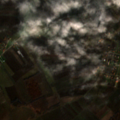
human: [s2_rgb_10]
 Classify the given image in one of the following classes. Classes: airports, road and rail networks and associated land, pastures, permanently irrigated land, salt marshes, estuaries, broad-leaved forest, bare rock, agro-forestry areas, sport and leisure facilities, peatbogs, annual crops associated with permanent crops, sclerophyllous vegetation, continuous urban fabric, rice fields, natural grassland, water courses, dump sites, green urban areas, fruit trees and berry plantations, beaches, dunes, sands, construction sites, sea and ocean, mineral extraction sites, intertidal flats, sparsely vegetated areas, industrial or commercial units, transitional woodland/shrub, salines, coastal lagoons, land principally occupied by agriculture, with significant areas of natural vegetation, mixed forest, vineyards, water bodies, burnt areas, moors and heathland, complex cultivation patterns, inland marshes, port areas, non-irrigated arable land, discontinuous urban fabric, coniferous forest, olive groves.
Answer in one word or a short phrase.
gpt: discontinuous urban fabric, non-irrigated arable land